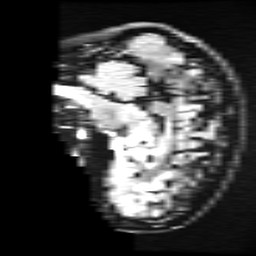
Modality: FLAIR
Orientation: sagittal
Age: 46
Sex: female
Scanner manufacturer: ge
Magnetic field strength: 3 T
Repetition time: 11 s
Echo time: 0.1497 s